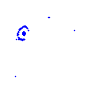
Particle: kaon